Question: I have just installed Visual Studio 2013 Update 2 and was trying out Ads SDK, I have currently set my target to Windows Phone 8.0. The problem is that whether I use the Ad Control with the test ad or with the Ad ID from the pubcenter, I only get a blank space in my emulator. I have tried everything and followed the step by step procedure given on the Ad SDK Forum.
Here is my code and the screenshot.

'''
<StackPanel Grid.Row="0" Margin="12,17,0,15">
<UI:AdControl ApplicationId="test_client" AdUnitId="Image480_80" Height="80" Width="480"/>
<TextBlock Text="Dimensions Weather And News" Style="{StaticResource PhoneTextNormalStyle}"/>
<TextBlock Text="News Section" Margin="0,0,0,0" Style="{StaticResource PhoneTextTitle1Style}" FontSize="50"/>
</StackPanel>
'''
Any help is highly appreciated, Thanks.
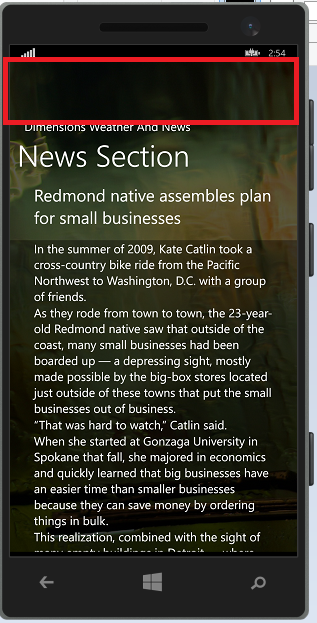
Answer: You need to add Error_occured Event in your control Ad for know error.
I think you forgot 1 or more capabilities.
Information => <URL>